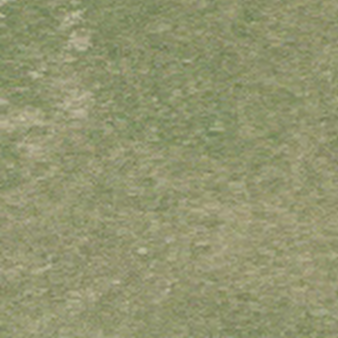
Label: other